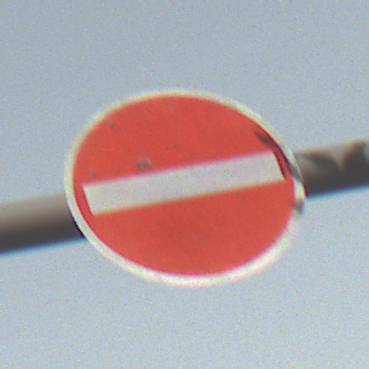
Verkehrszeichen: VerbotDerEinfahrt
Umgebung: Outdoor, RoadRail
Tageszeit: SunriseSunset
Wetter: Clear
Licht: Natural
Jahreszeit: NotSpecified
Kontrast: LowContrast